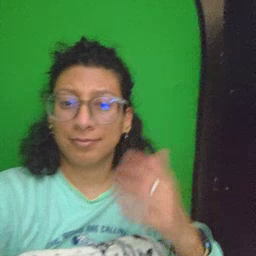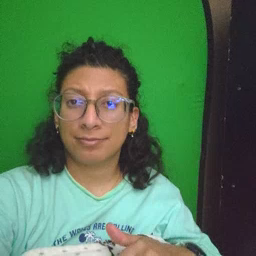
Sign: wait